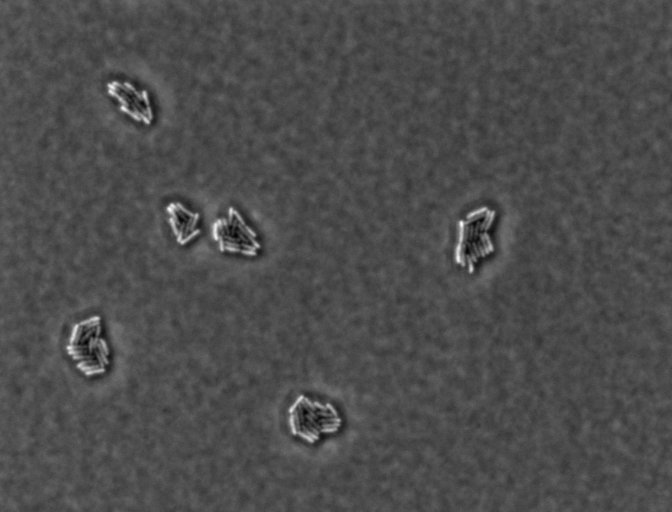
Salmonella enterica Typhimurium